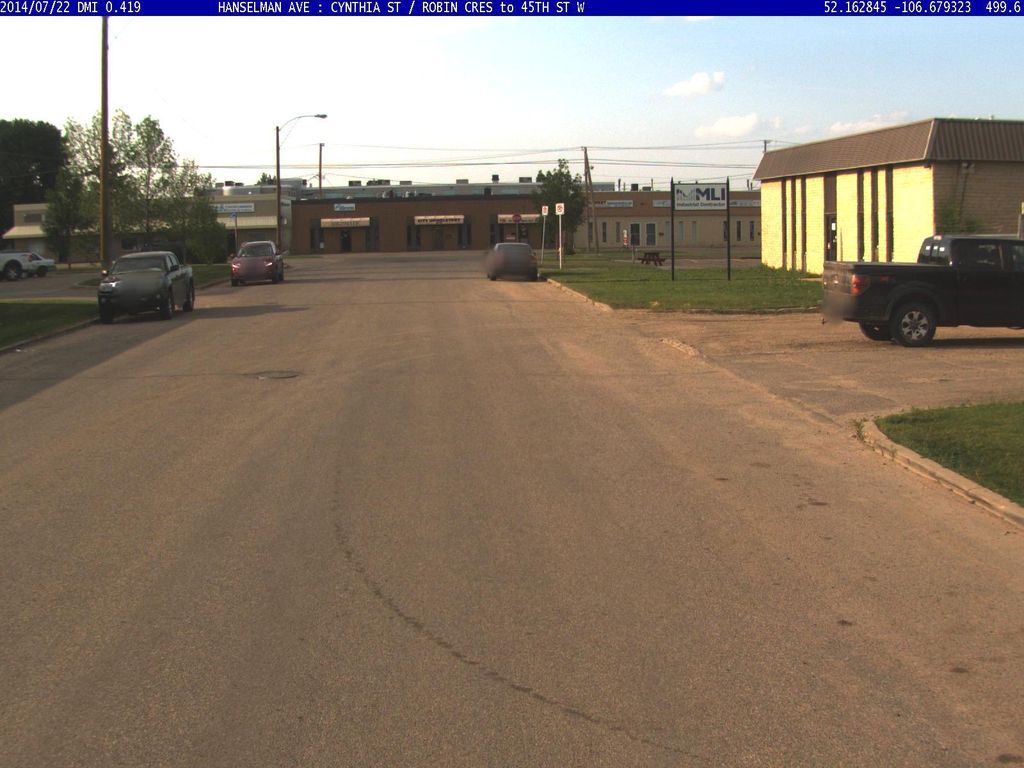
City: saskatoon